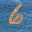
Label: 6